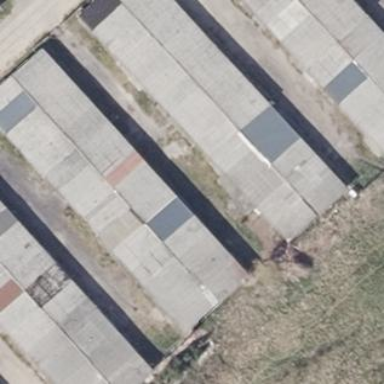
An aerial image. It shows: Group of garages.